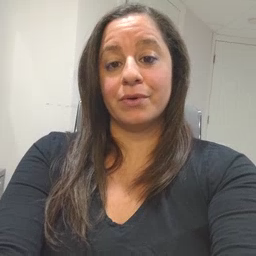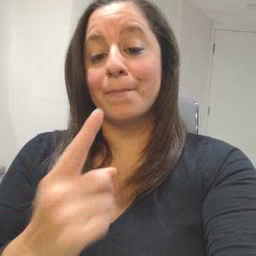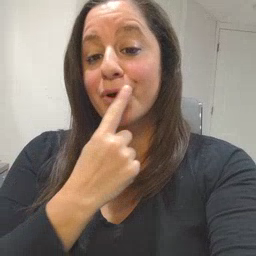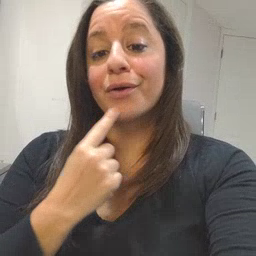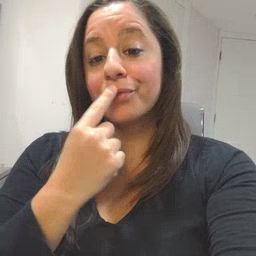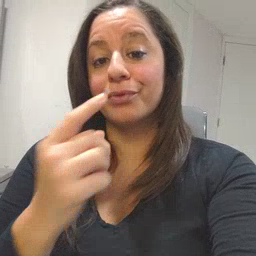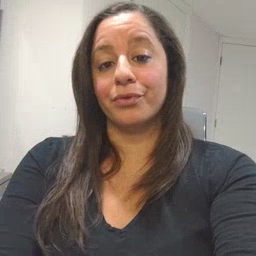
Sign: mouth